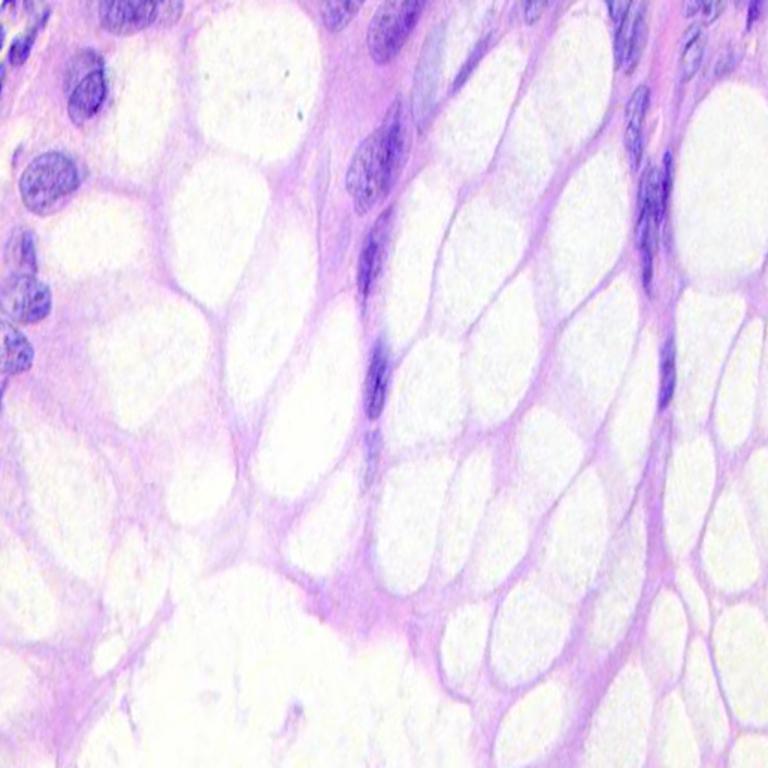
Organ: colon
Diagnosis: benign